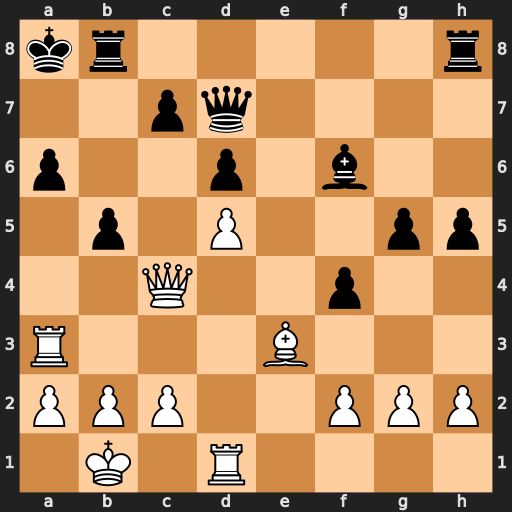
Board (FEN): kr5r/2pq4/p2p1b2/1p1P2pp/2Q2p2/R3B3/PPP2PPP/1K1R4
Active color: w
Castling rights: -
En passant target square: -
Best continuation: Qc6+ Qxc6 dxc6